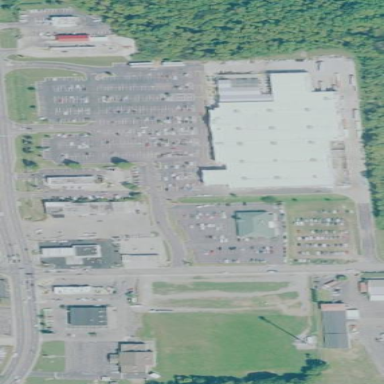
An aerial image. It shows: Commercial area.